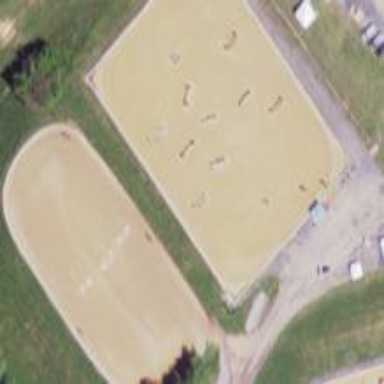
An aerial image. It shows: Equestrian pitch for leisure land activities.